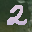
Label: 2